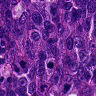
Metastatic tissue present: yes